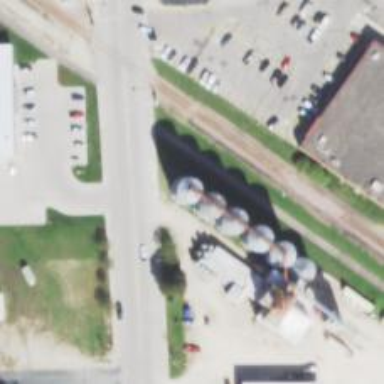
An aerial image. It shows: Silo.